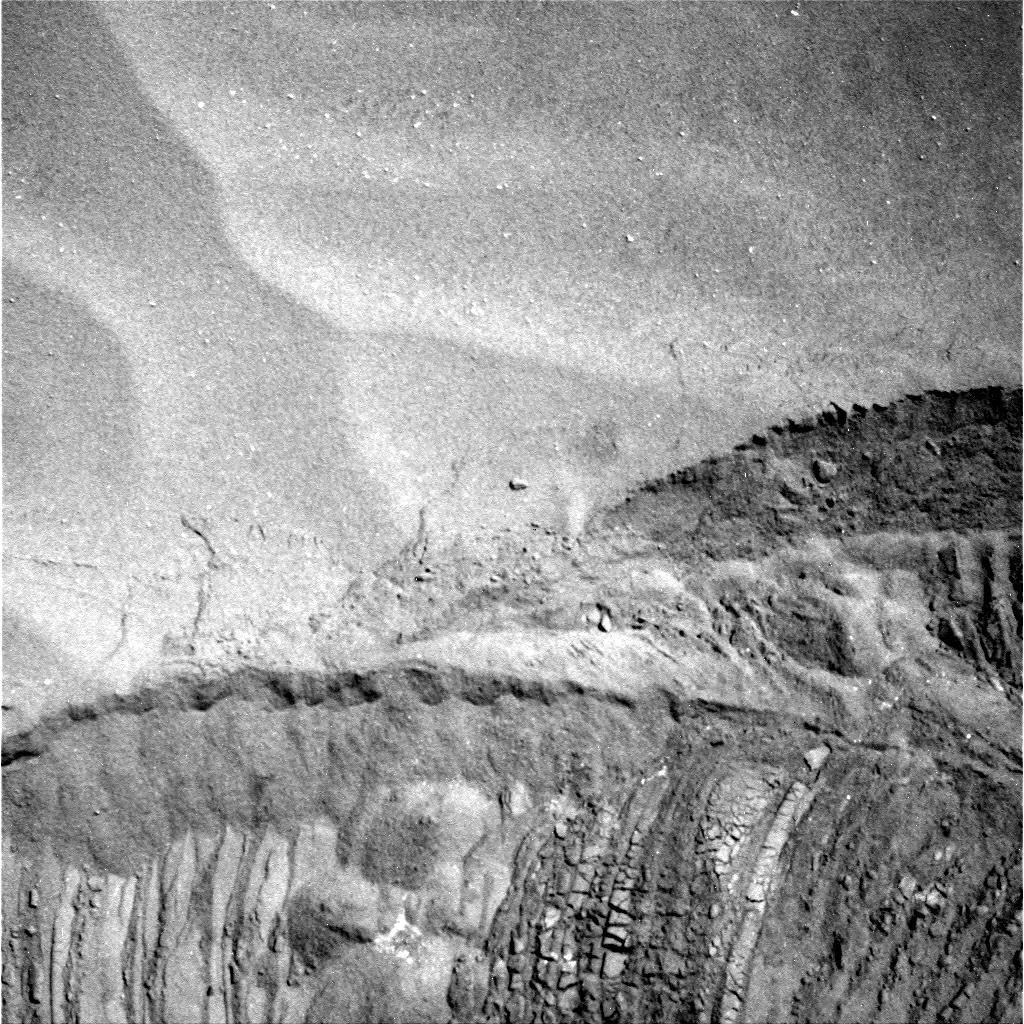
Terrain classes present: Bedrock, Gravel / Sand / Soil, Rock, Shadow